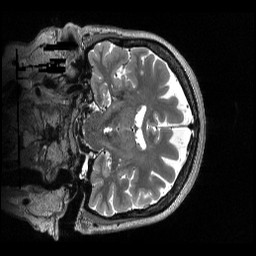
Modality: T2w
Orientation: coronal
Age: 70
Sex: female
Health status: healthy
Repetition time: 3.2 s
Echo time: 0.563 s